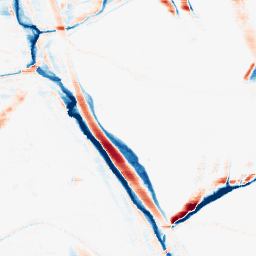
Category: morphological
Decomposition family: morphological_rect
Decomposition parameters: operation: average
width: 20
height: 5
Upsampling method: quintic
Upsampling parameters: scale: 8
Upsampling scale: 8